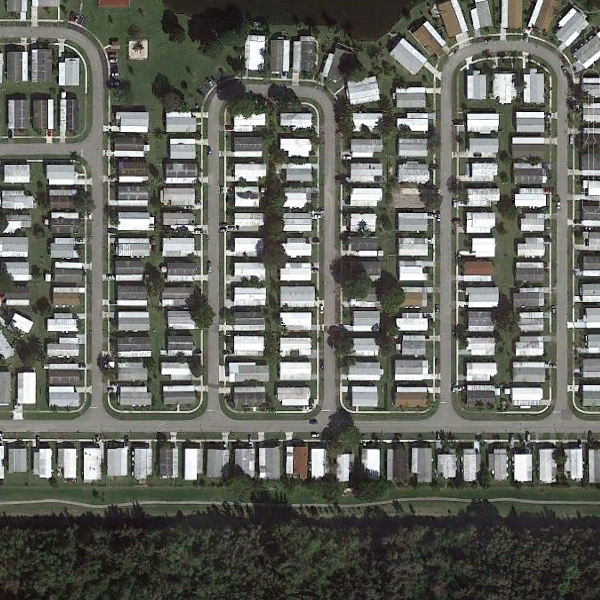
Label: DenseResidential